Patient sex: M
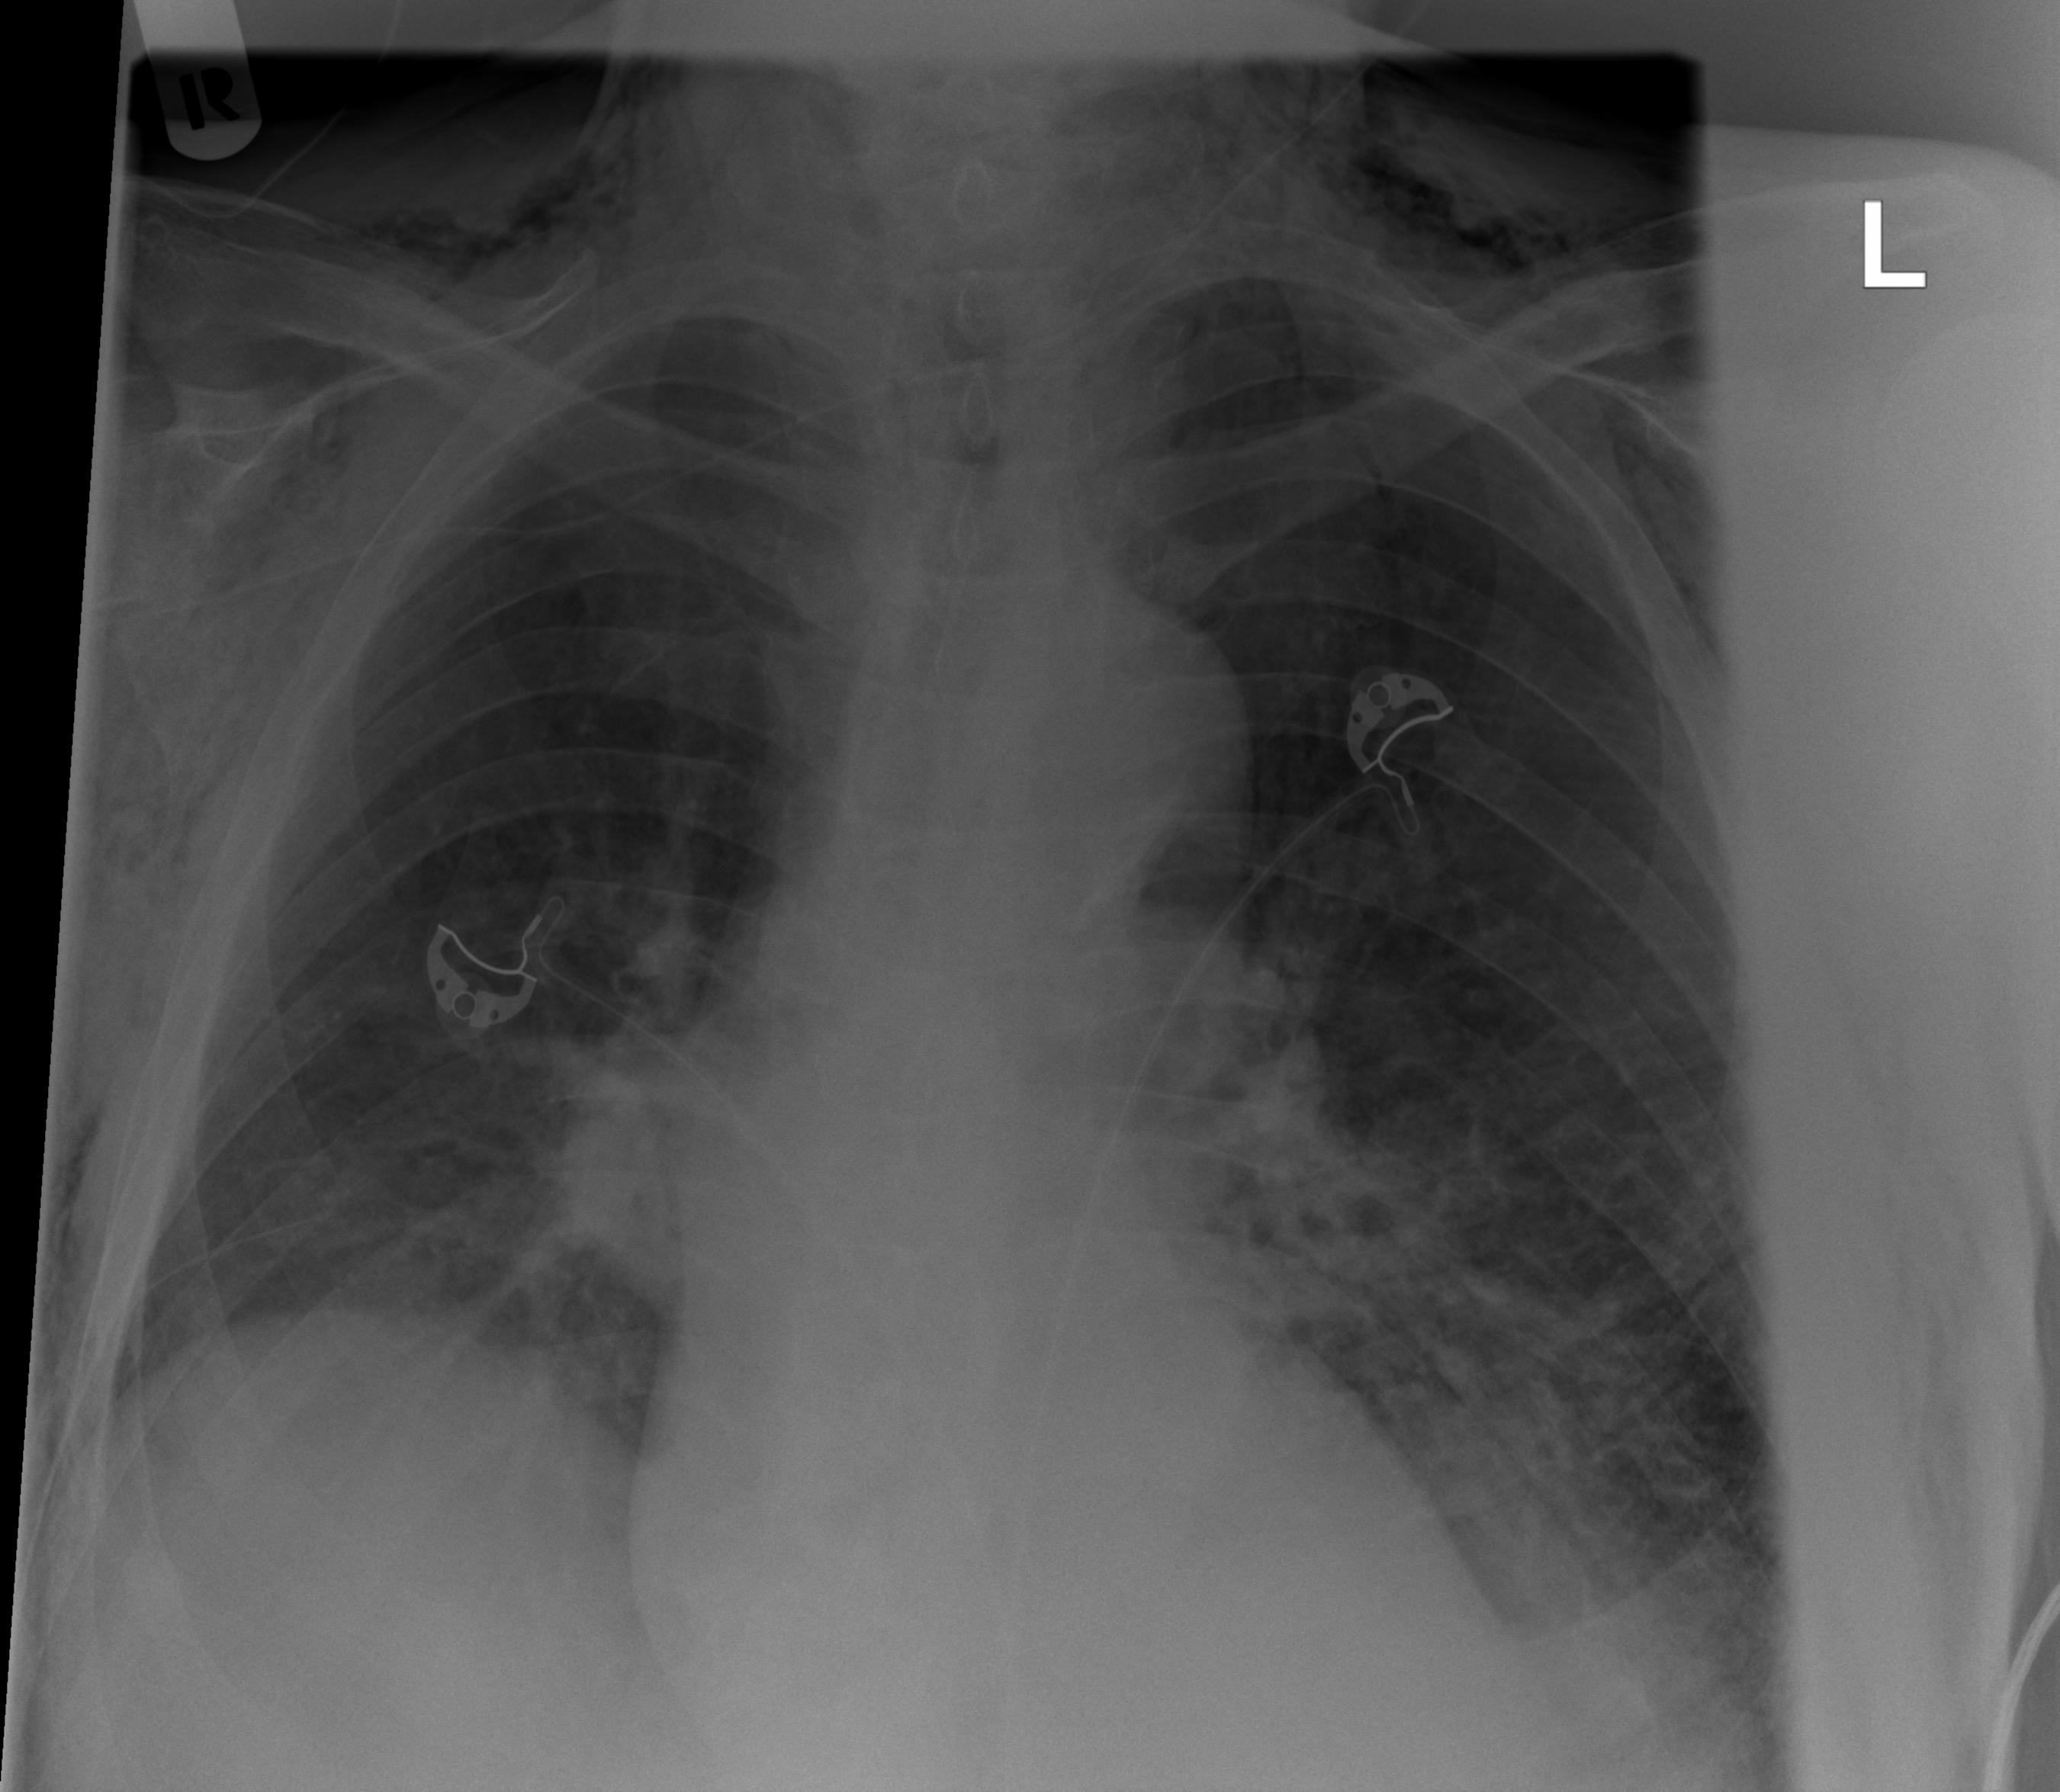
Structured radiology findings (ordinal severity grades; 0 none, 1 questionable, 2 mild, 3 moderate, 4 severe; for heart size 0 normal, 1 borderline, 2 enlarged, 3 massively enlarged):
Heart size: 0
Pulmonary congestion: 0
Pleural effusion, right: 0
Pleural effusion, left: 2
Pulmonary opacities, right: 2
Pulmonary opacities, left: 2
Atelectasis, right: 2
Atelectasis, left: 2